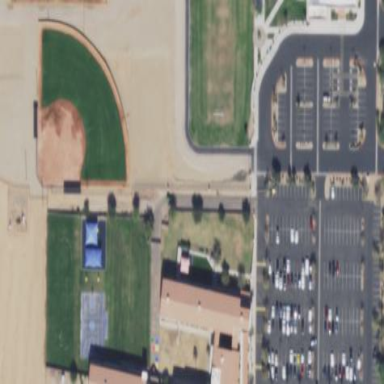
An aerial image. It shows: School.